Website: apple
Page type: address-validator
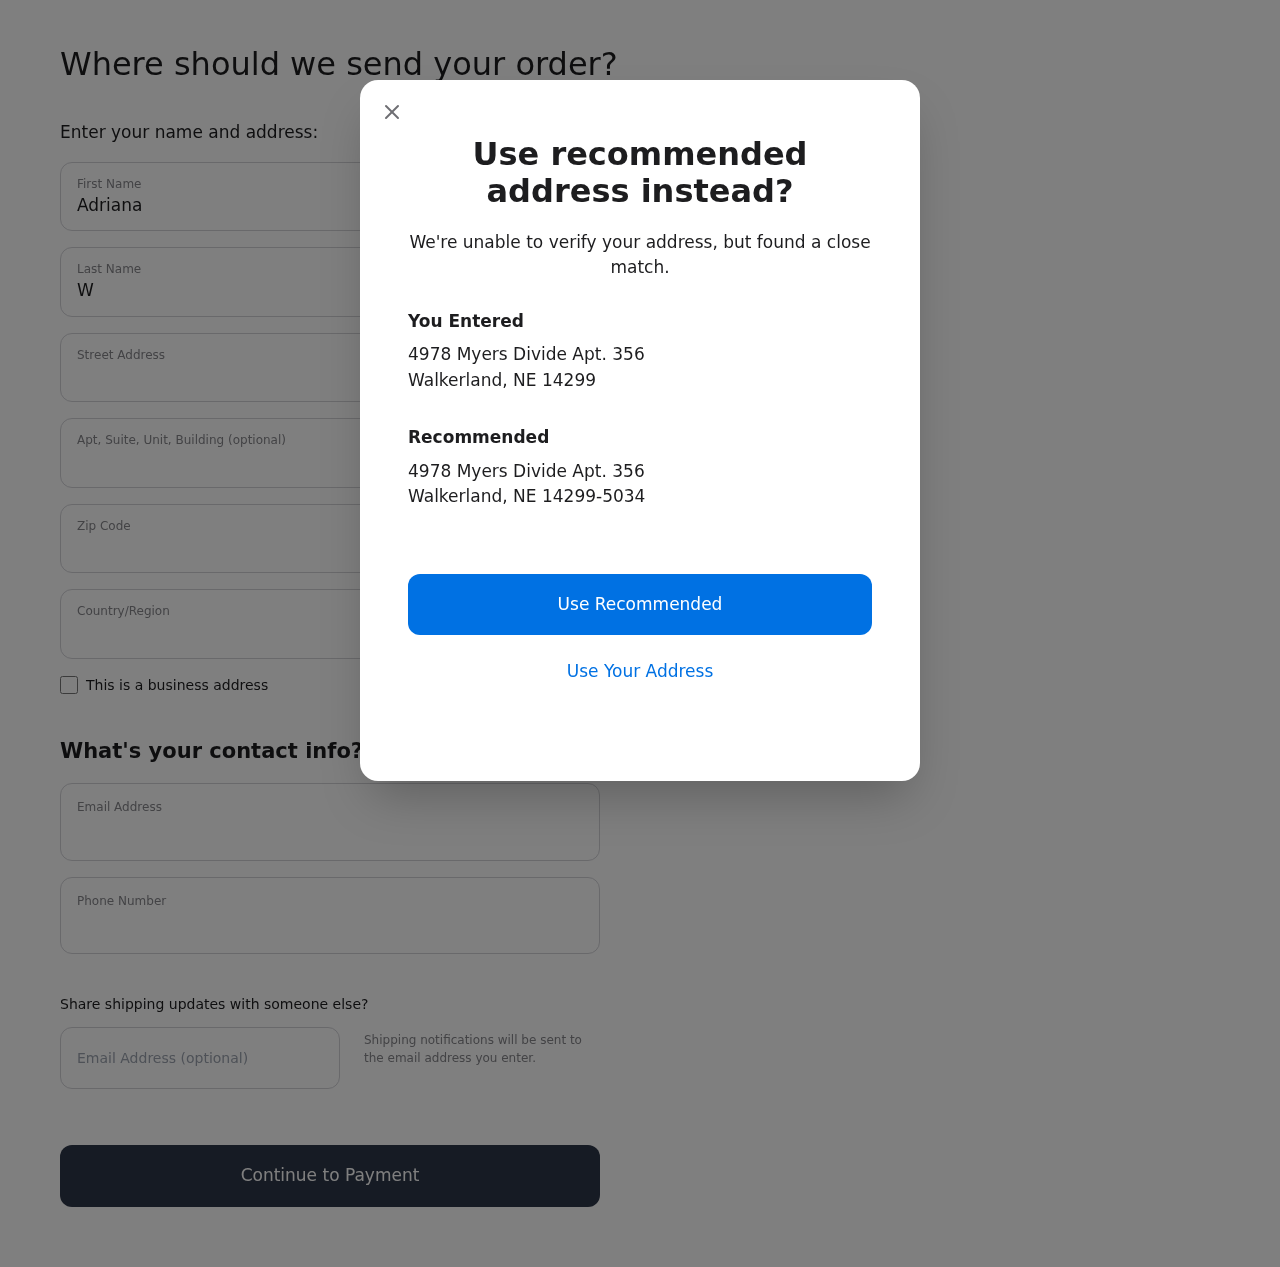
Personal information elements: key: PII_CITY
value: Walkerland
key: PII_COUNTRY
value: United States
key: PII_EMAIL
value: adriana_wheeler@yahoo.com
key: PII_FIRSTNAME
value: Adriana
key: PII_GIFT_EMAIL
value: christie.burgess@hotmail.com
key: PII_LASTNAME
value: Wheeler
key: PII_PHONE
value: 5384971424
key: PII_POSTCODE
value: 14299
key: PII_POSTCODE_FULL
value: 14299-5034
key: PII_STATE_ABBR
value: NE
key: PII_STREET
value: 4978 Myers Divide Apt. 356
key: PII_CITY2
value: Walkerland
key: PII_STATE_ABBR2
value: NE